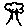
Label: tree